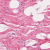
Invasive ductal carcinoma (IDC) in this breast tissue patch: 0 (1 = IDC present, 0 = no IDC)